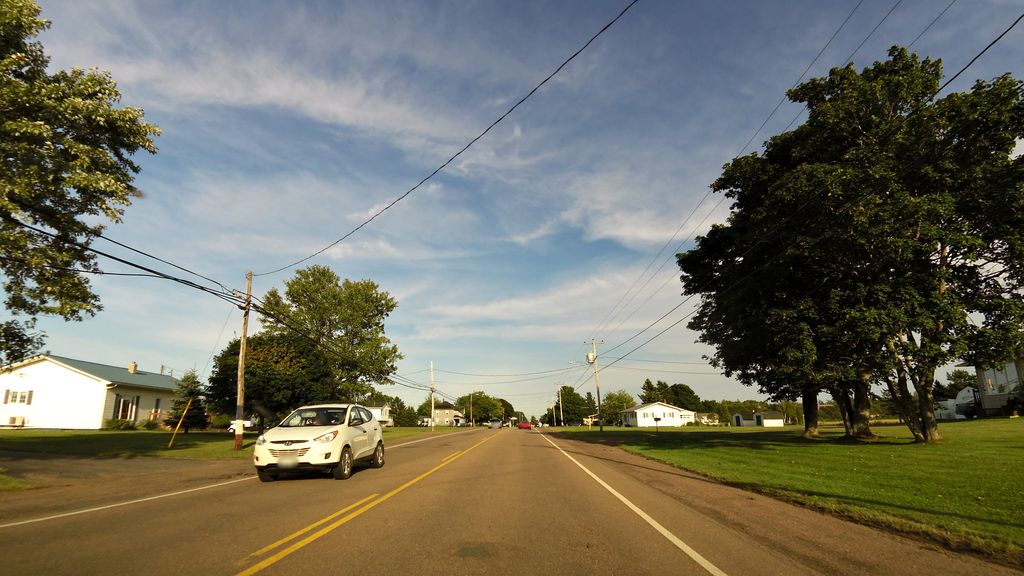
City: charlottetown